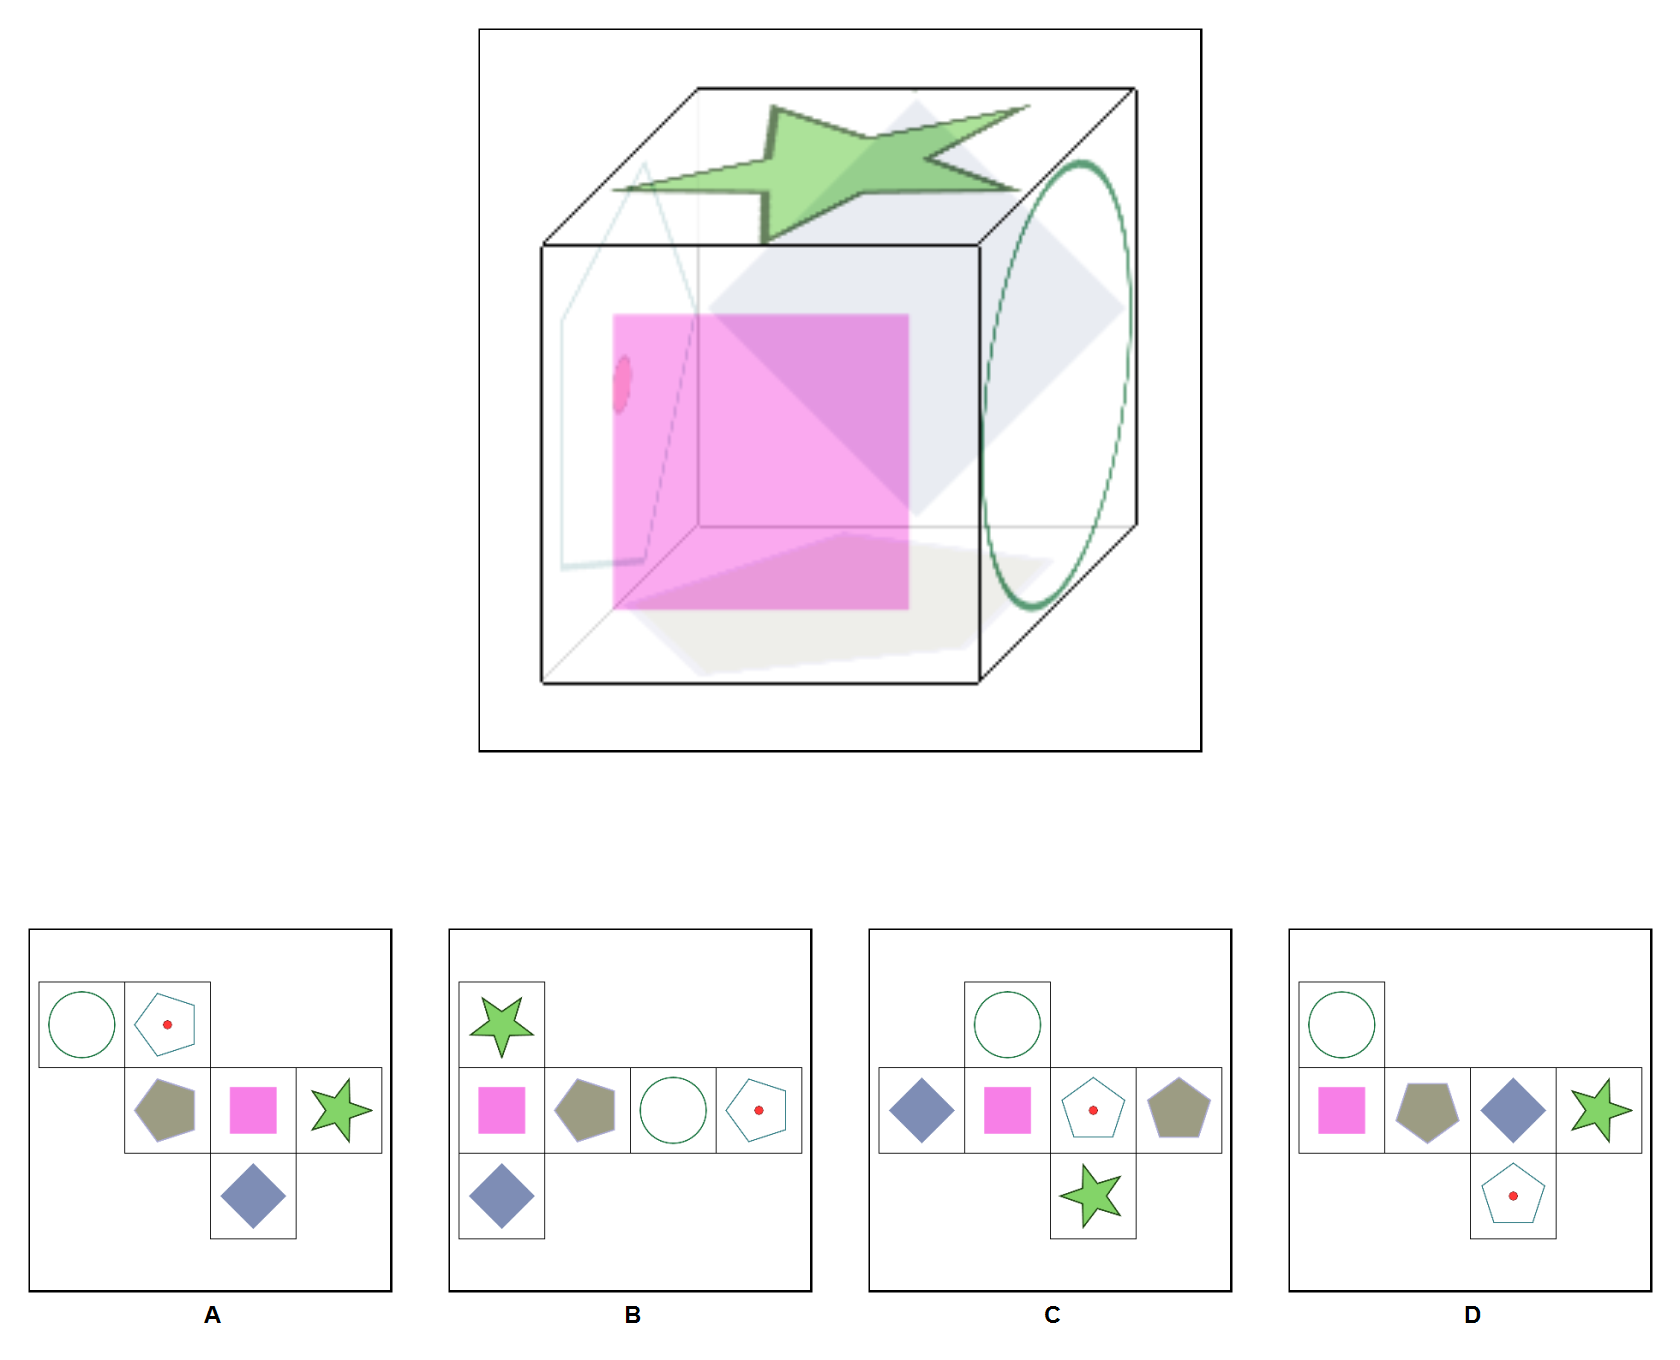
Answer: D